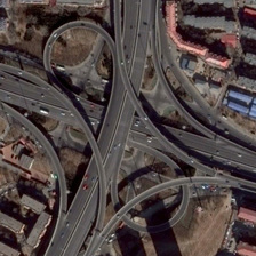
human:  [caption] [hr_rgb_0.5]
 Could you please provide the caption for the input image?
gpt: Several auxiliary roads include a two-story viaduct and several buildings nearby.

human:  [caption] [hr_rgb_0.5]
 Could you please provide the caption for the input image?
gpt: a cross and two circles are in the viaduct .

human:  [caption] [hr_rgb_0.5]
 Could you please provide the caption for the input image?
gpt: Several auxiliary roads pass through two long viaducts and there are some buildings nearby.

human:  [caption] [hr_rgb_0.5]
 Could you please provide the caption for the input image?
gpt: There are several auxiliary roads passing through the two long viaducts and some buildings nearby.

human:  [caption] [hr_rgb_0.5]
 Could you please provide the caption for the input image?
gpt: Several auxiliary roads covered a long double-deck bridge and there were some buildings nearby.